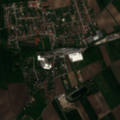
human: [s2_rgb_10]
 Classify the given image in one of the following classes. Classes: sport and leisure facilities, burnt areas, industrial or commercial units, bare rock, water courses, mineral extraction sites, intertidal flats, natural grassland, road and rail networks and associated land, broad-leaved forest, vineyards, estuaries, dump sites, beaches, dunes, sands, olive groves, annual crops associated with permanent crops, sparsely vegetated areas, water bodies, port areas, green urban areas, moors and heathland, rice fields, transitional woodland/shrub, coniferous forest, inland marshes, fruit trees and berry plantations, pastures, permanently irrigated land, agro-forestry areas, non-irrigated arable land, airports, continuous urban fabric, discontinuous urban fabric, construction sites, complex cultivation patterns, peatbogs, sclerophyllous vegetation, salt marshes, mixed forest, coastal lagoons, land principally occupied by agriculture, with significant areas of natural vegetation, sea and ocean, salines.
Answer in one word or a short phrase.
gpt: discontinuous urban fabric, non-irrigated arable land